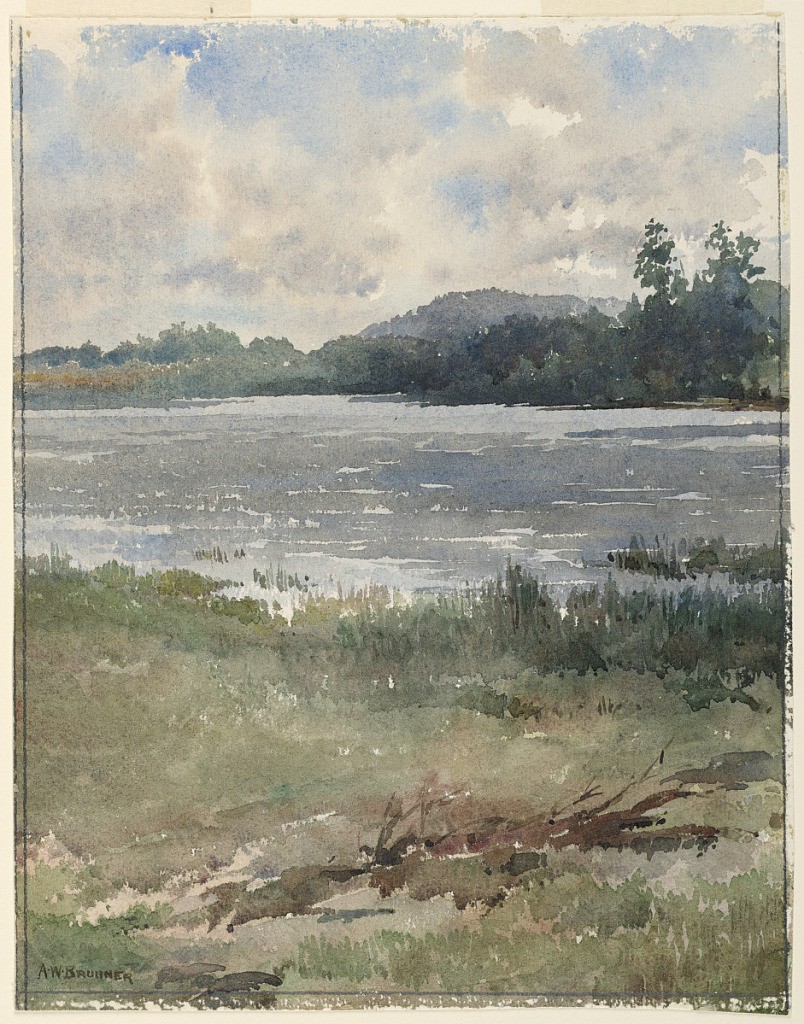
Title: Lakeside Landscape
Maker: Arnold William Brunner, American, 1857–1925
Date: ca. 1890
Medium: Brush and watercolor, three borders ruled in graphite on off-white wove paper.
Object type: Drawing
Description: View, from grassy shore in the foreground, of a lake with trees and dense foliage on far shore, and  low hills in the background.  Partly cloudy blue sky above.